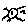
Label: sun